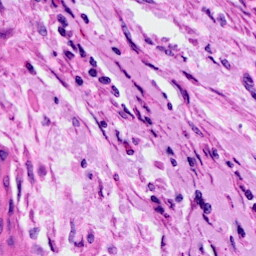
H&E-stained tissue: Cervix